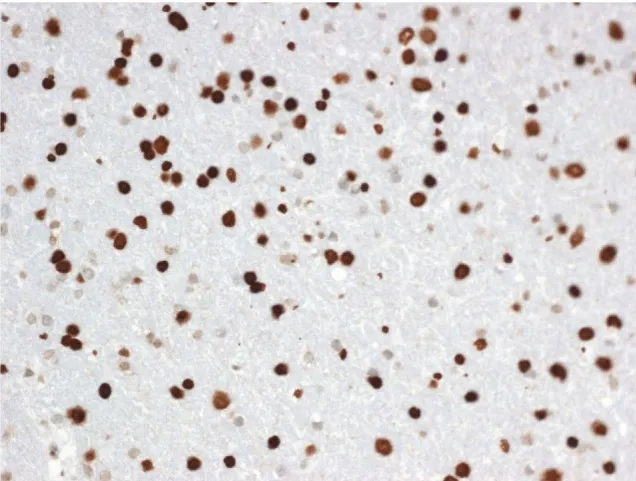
Diffuse midline glioma showing strong nuclear H3K27M mutant protein (immunohistochemistry, X200).
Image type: pathology (immunostaining)